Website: home-depot
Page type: billing-address
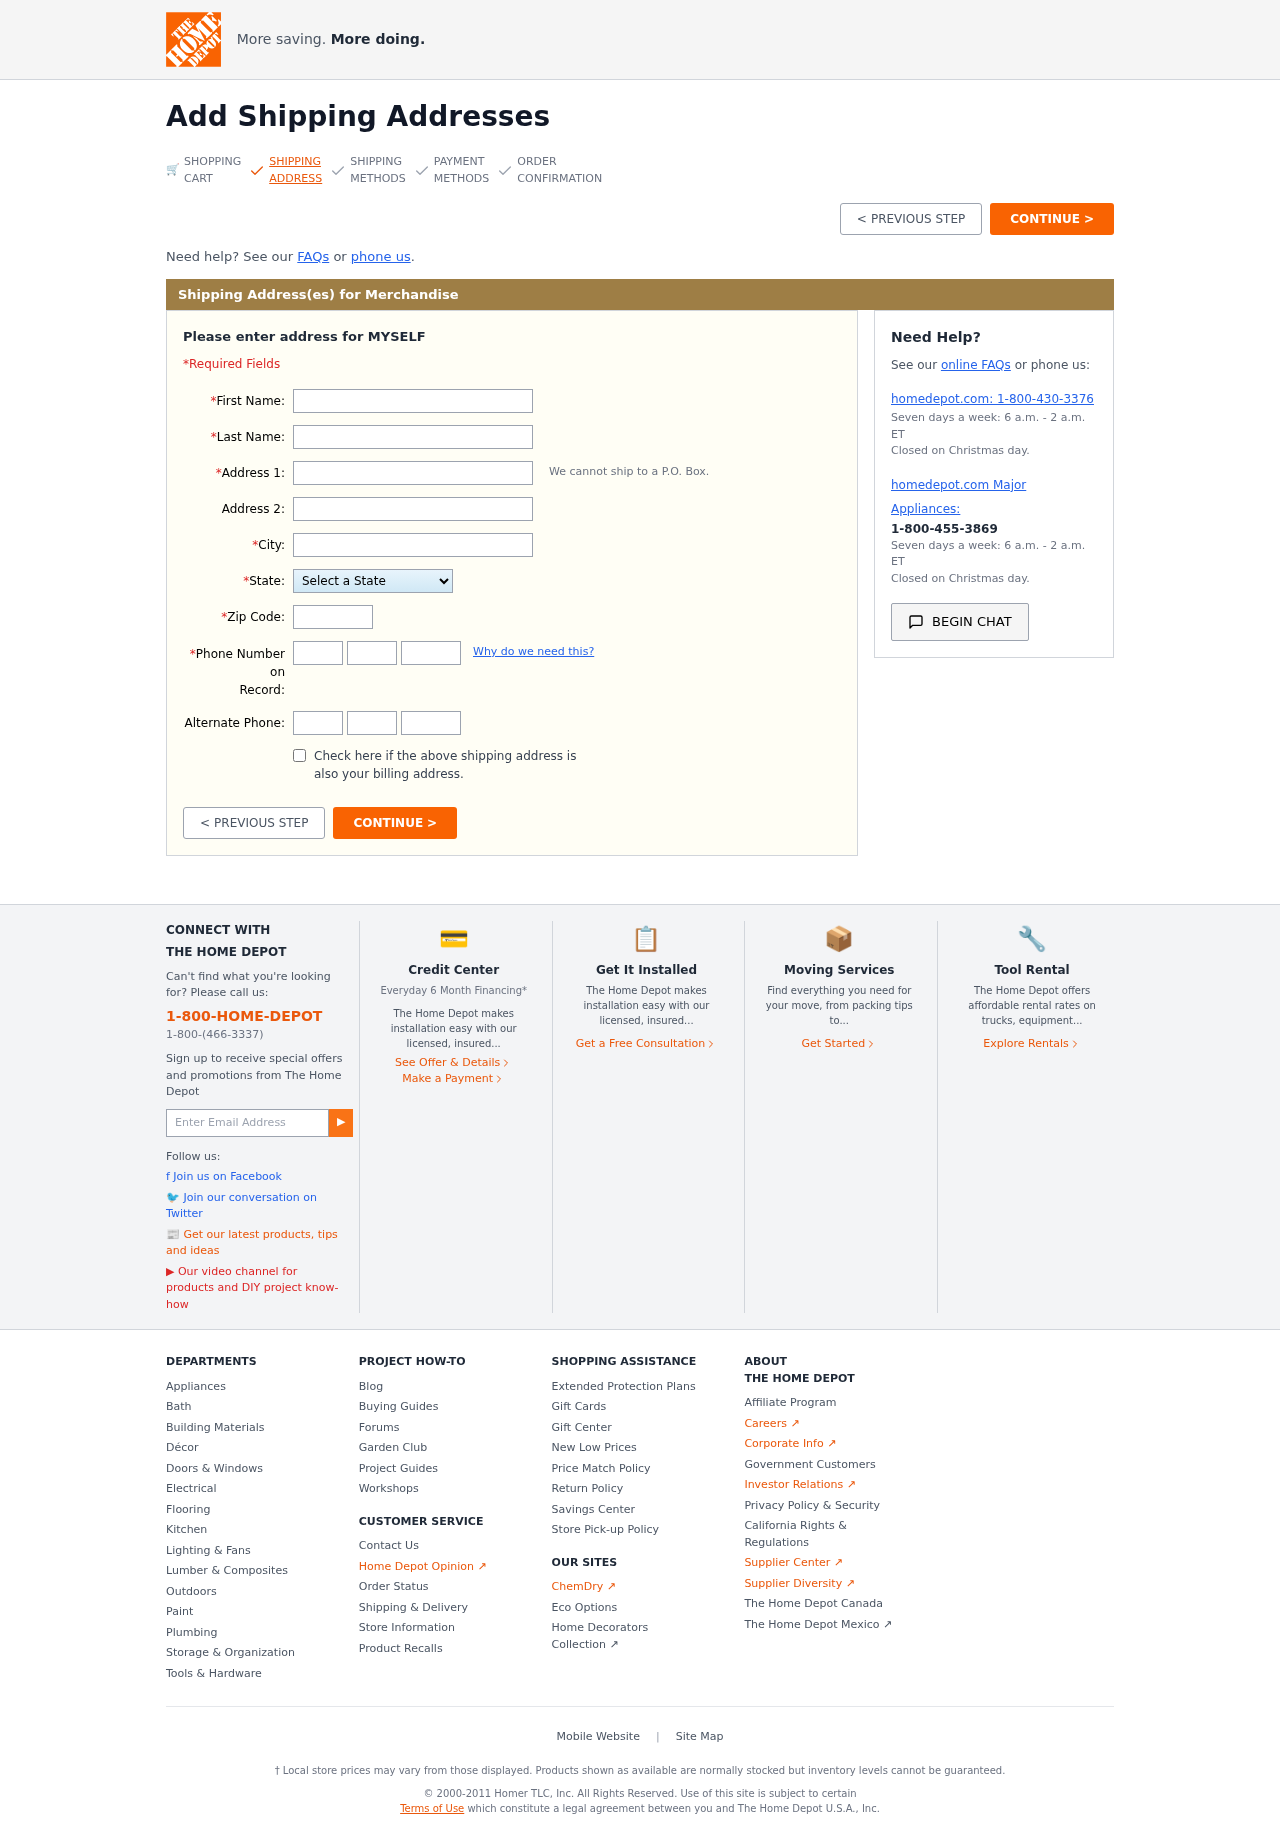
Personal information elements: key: PII_STATE
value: Arkansas
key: PII_FIRSTNAME
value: Gregory
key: PII_LASTNAME
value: Powell
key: PII_STREET
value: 58911 Eric Club
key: PII_STREET2
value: Apt. 425
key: PII_CITY
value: West Ronald
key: PII_POSTCODE
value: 70808
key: PII_PHONE_AREA
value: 302
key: PII_PHONE_PREFIX
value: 750
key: PII_PHONE_LINE
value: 7194